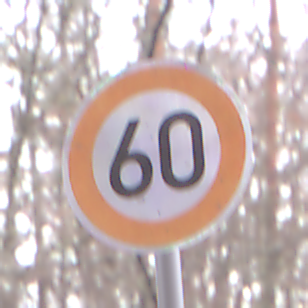
Verkehrszeichen: Geschwindigkeit60
Umgebung: Outdoor, Nature
Tageszeit: Midday
Wetter: Overcast
Licht: Natural
Jahreszeit: Autumn
Kontrast: LowContrast